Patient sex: M
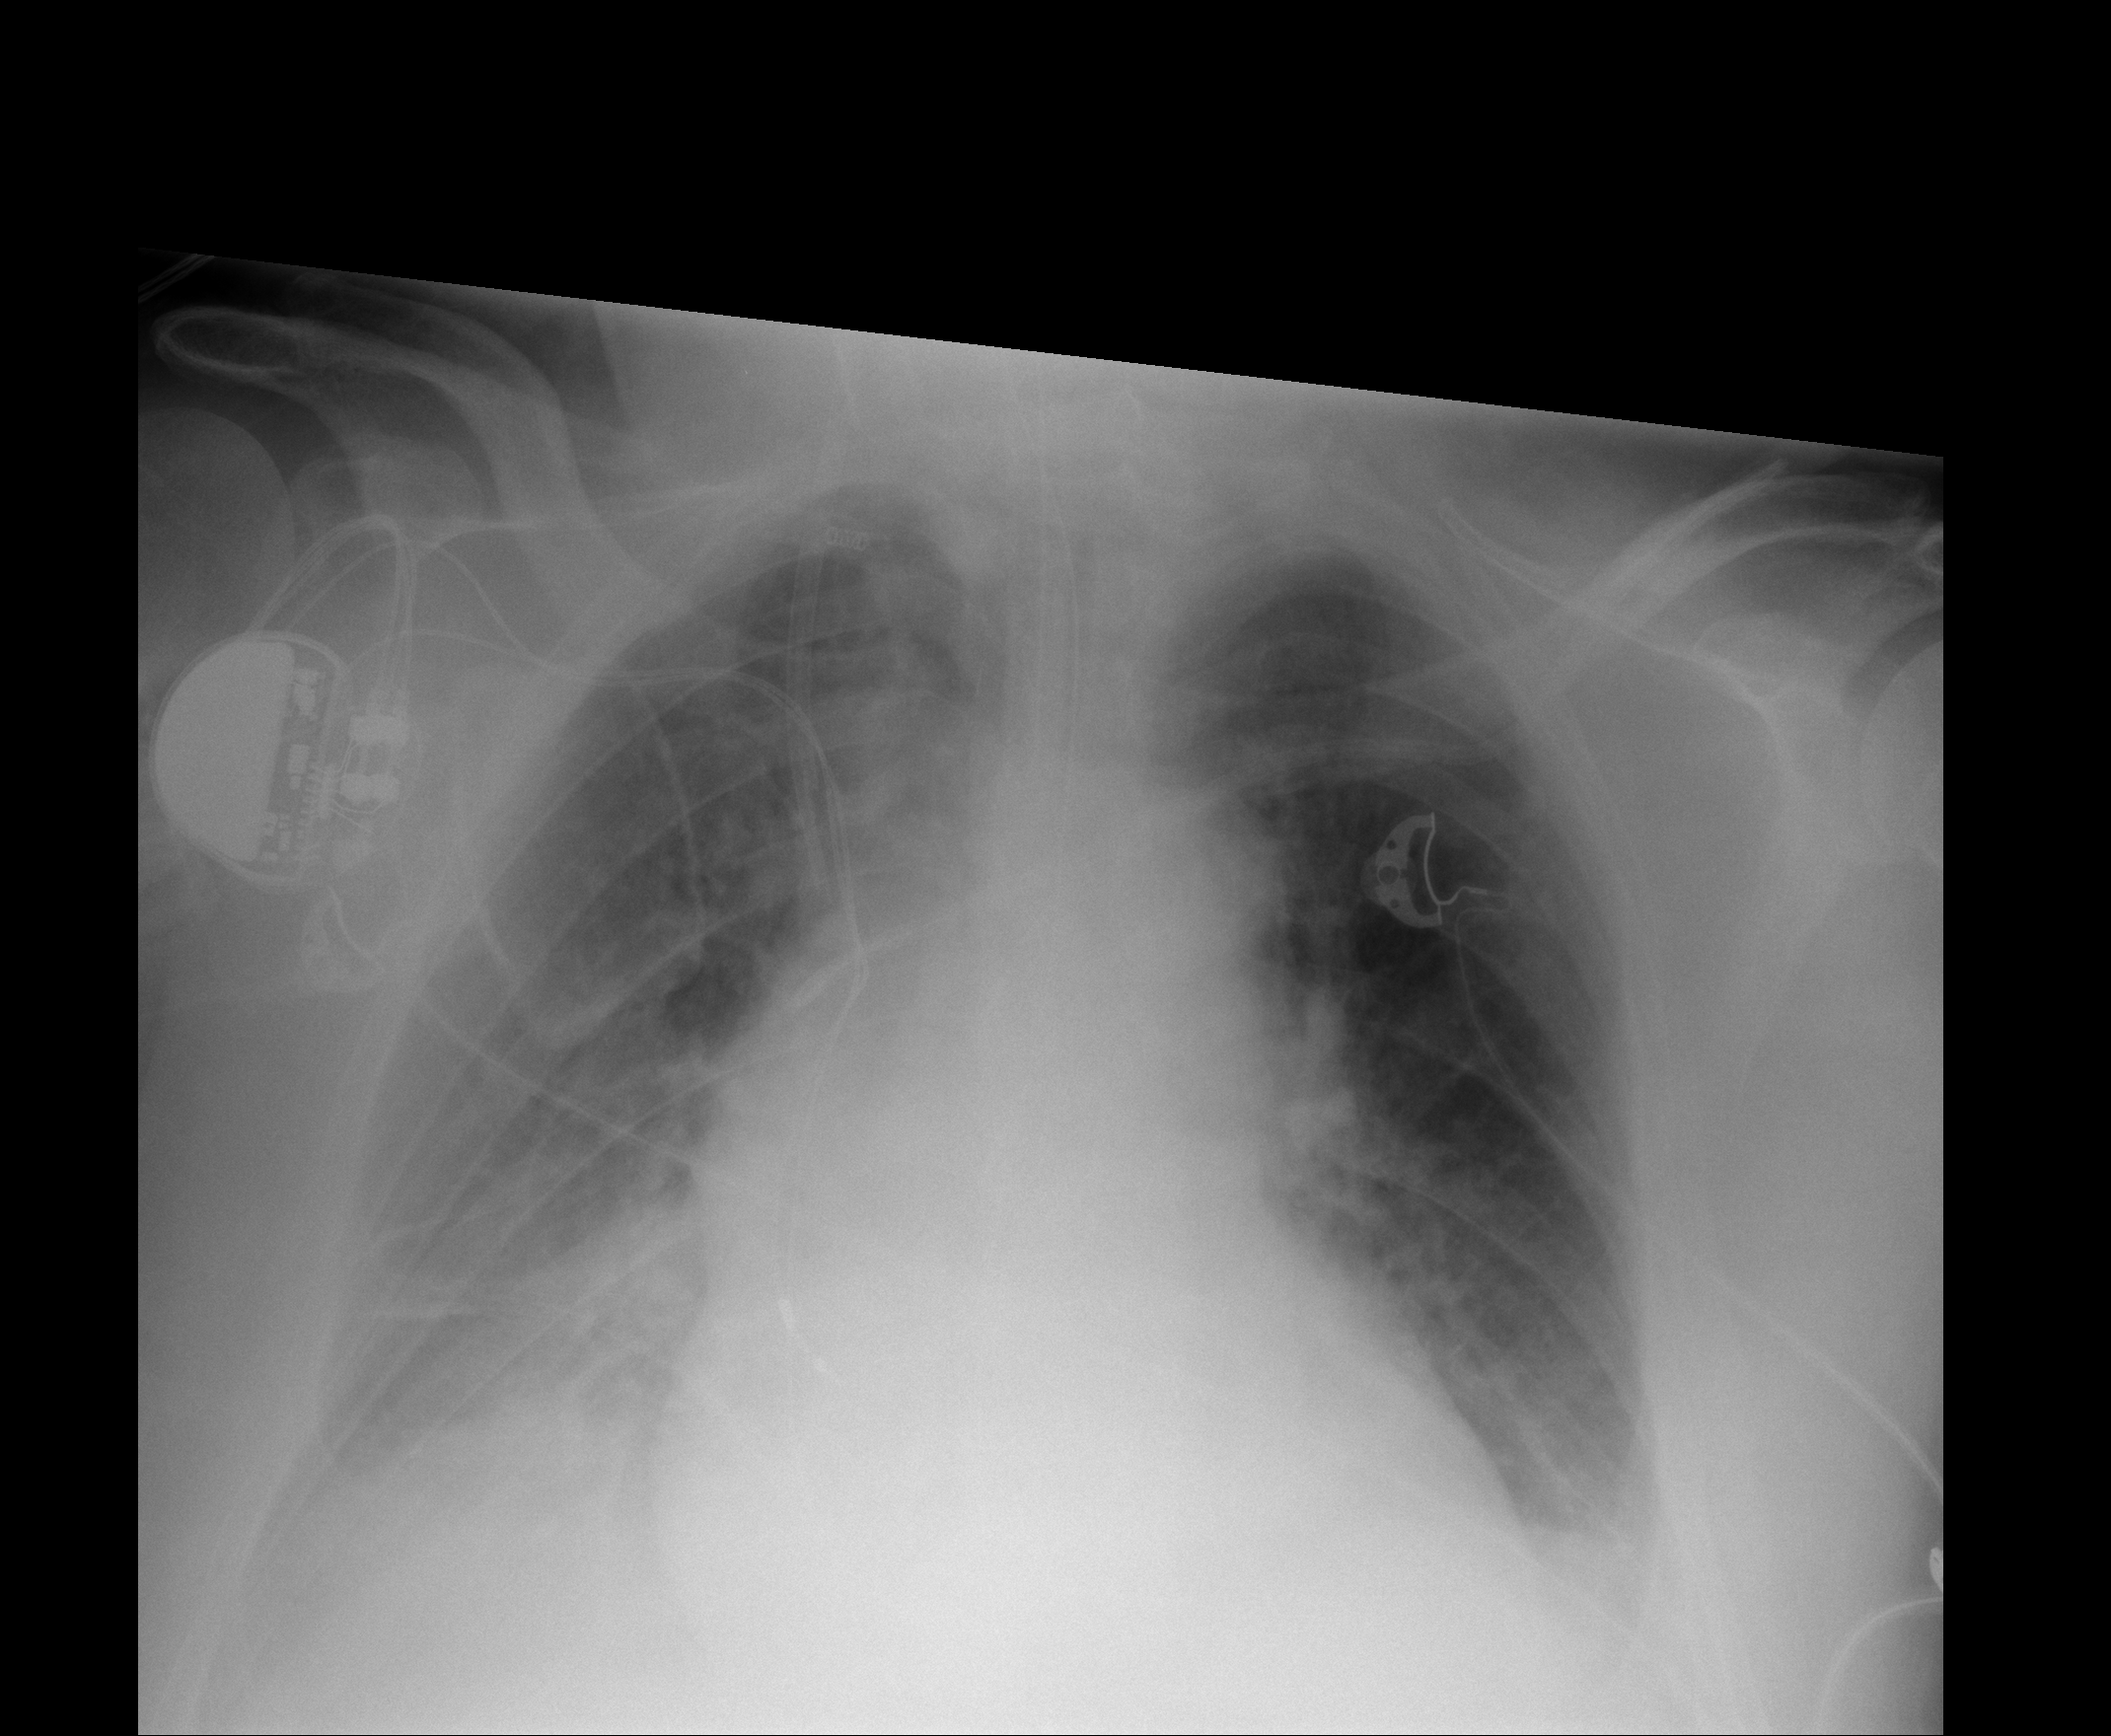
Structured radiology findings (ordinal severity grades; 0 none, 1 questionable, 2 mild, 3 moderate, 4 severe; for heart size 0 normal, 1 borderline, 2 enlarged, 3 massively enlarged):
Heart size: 0
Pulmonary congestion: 0
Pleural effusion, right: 2
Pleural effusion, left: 1
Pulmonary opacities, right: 3
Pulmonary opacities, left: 2
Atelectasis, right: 2
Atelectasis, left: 1